Question: For each customer, I would like to get the cumulative sum of a column (Dollar Value) only when Timestamp 1 is less than Timestamp 2. I could do a cartesian join of the values based on Customer or iterate through the dataframe, but wanted to see if there was an easier way to to do this maybe with a groupby and apply.
DataFrame:
'''
df = pd.DataFrame({'Customer': ['Alice','Brian','Alice','Alice','Alice','Brian', 'Brian'], 'Timestamp': [1,2,3,4,5,3,6], 'Timestamp 2': [2,5,4,6,7,5,7], 'Dollar Value':[0,1,3,5,3,2,3]})
'''
Sort Values:
'''
df = df.sort_values(['Customer','Timestamp'])
'''
Expected Results:
'''
df['Desired_result'] = [0,0,0,3,0,0,3]
'''

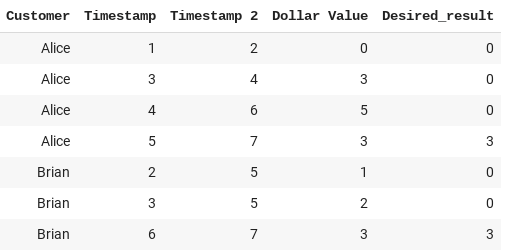
Answer: This could work
get the rows where the condition match and then do cumsum
'''
cond = df["Timestamp"]>df["Timestamp 2"]
df["Dollar Value"].where(cond, 0).groupby([cond, df["Customer"]]).cumsum()
'''
based on you comment may be this is what you want
'''
df = pd.DataFrame({'Customer': ['Alice','Brian','Alice','Alice','Alice','Brian', 'Brian'], 'Timestamp': [1,2,3,4,5,3,6], 'Timestamp 2': [2,5,4,6,7,5,7], 'Dollar Value':[0,1,3,5,3,2,3]})
def sum_dollar_value(group):
group = group.copy()
last_row = group.iloc[-1, :]
cond = group["Timestamp 2"]<last_row["Timestamp"]
group.loc[last_row.name, "result"] = np.sum(group["Dollar Value"].where(cond, 0))
return group
df.groupby("Customer").apply(sum_dollar_value).reset_index(level=0, drop=True)
'''